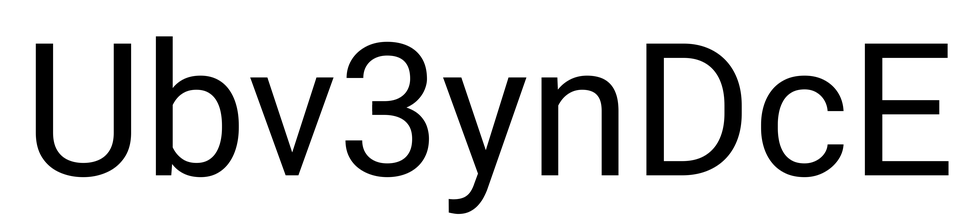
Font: Roboto_Regular